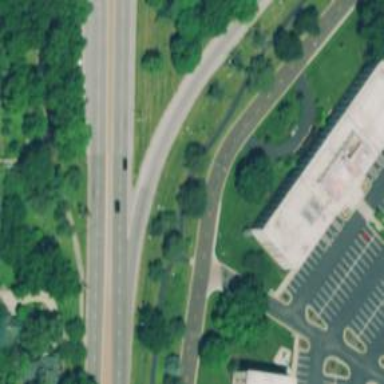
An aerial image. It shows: Trunk link highway.